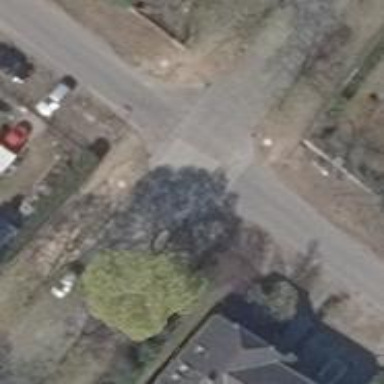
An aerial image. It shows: Asphalt road in residential area.